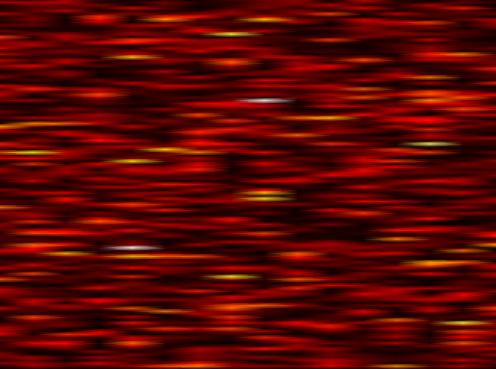
Label: WOLA